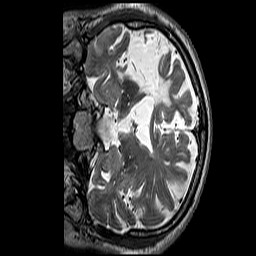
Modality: T2w
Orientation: coronal
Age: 59
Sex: male
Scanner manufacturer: siemens
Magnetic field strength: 3 T
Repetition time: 3.2 s
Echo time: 0.212 s